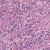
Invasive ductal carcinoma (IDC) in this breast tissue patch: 1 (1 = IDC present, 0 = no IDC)